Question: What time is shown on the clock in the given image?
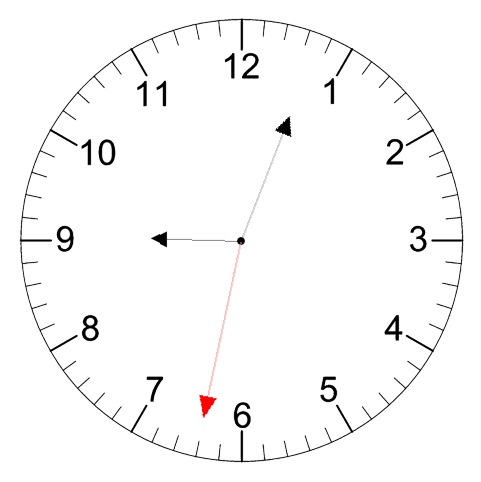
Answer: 09:03:32